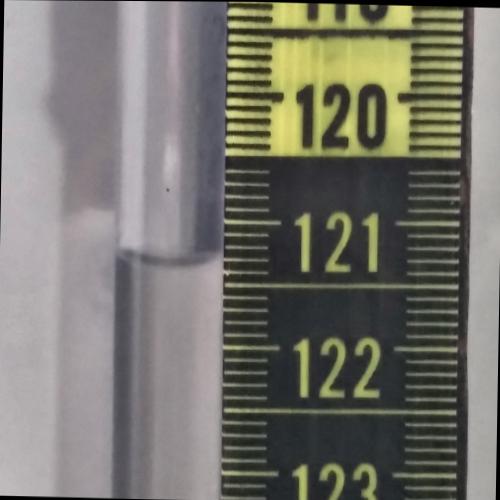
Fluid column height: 121.3 cm